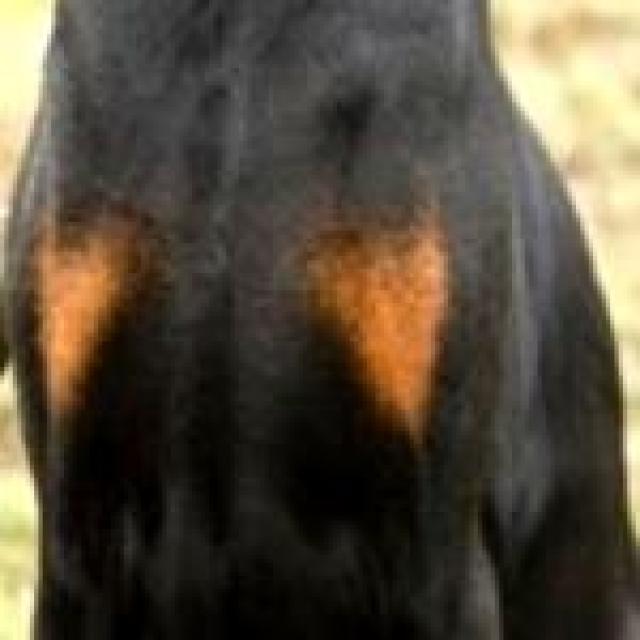
Healthy canine skin — no visible lesions, inflammation, or abnormalities. The skin and coat appear normal.